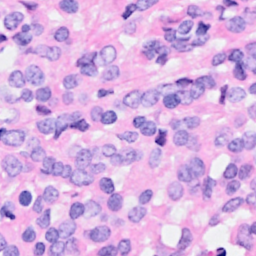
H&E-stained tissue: Breast